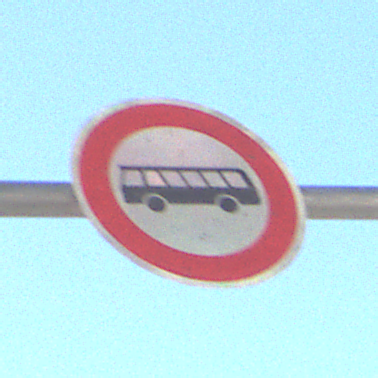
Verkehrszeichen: VerbotKraftomnibusse
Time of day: MorningAfternoon
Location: Outdoor (Urban)
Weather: Clear
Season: NotSpecified
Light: Natural